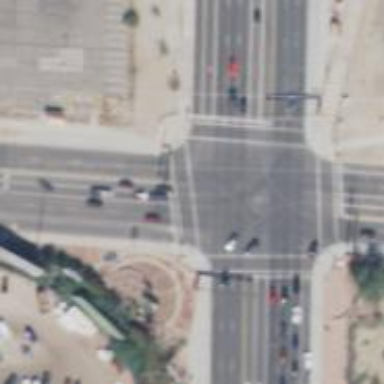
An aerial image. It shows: Intersection of primary highway with separate sidewalks. The surface is asphalt.